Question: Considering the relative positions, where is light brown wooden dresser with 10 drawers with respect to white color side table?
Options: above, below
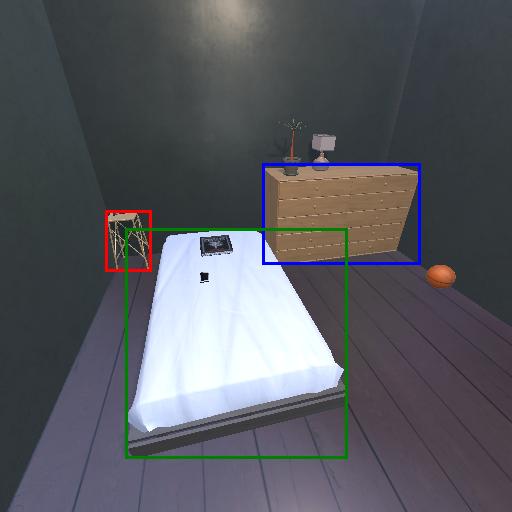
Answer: above